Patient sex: M
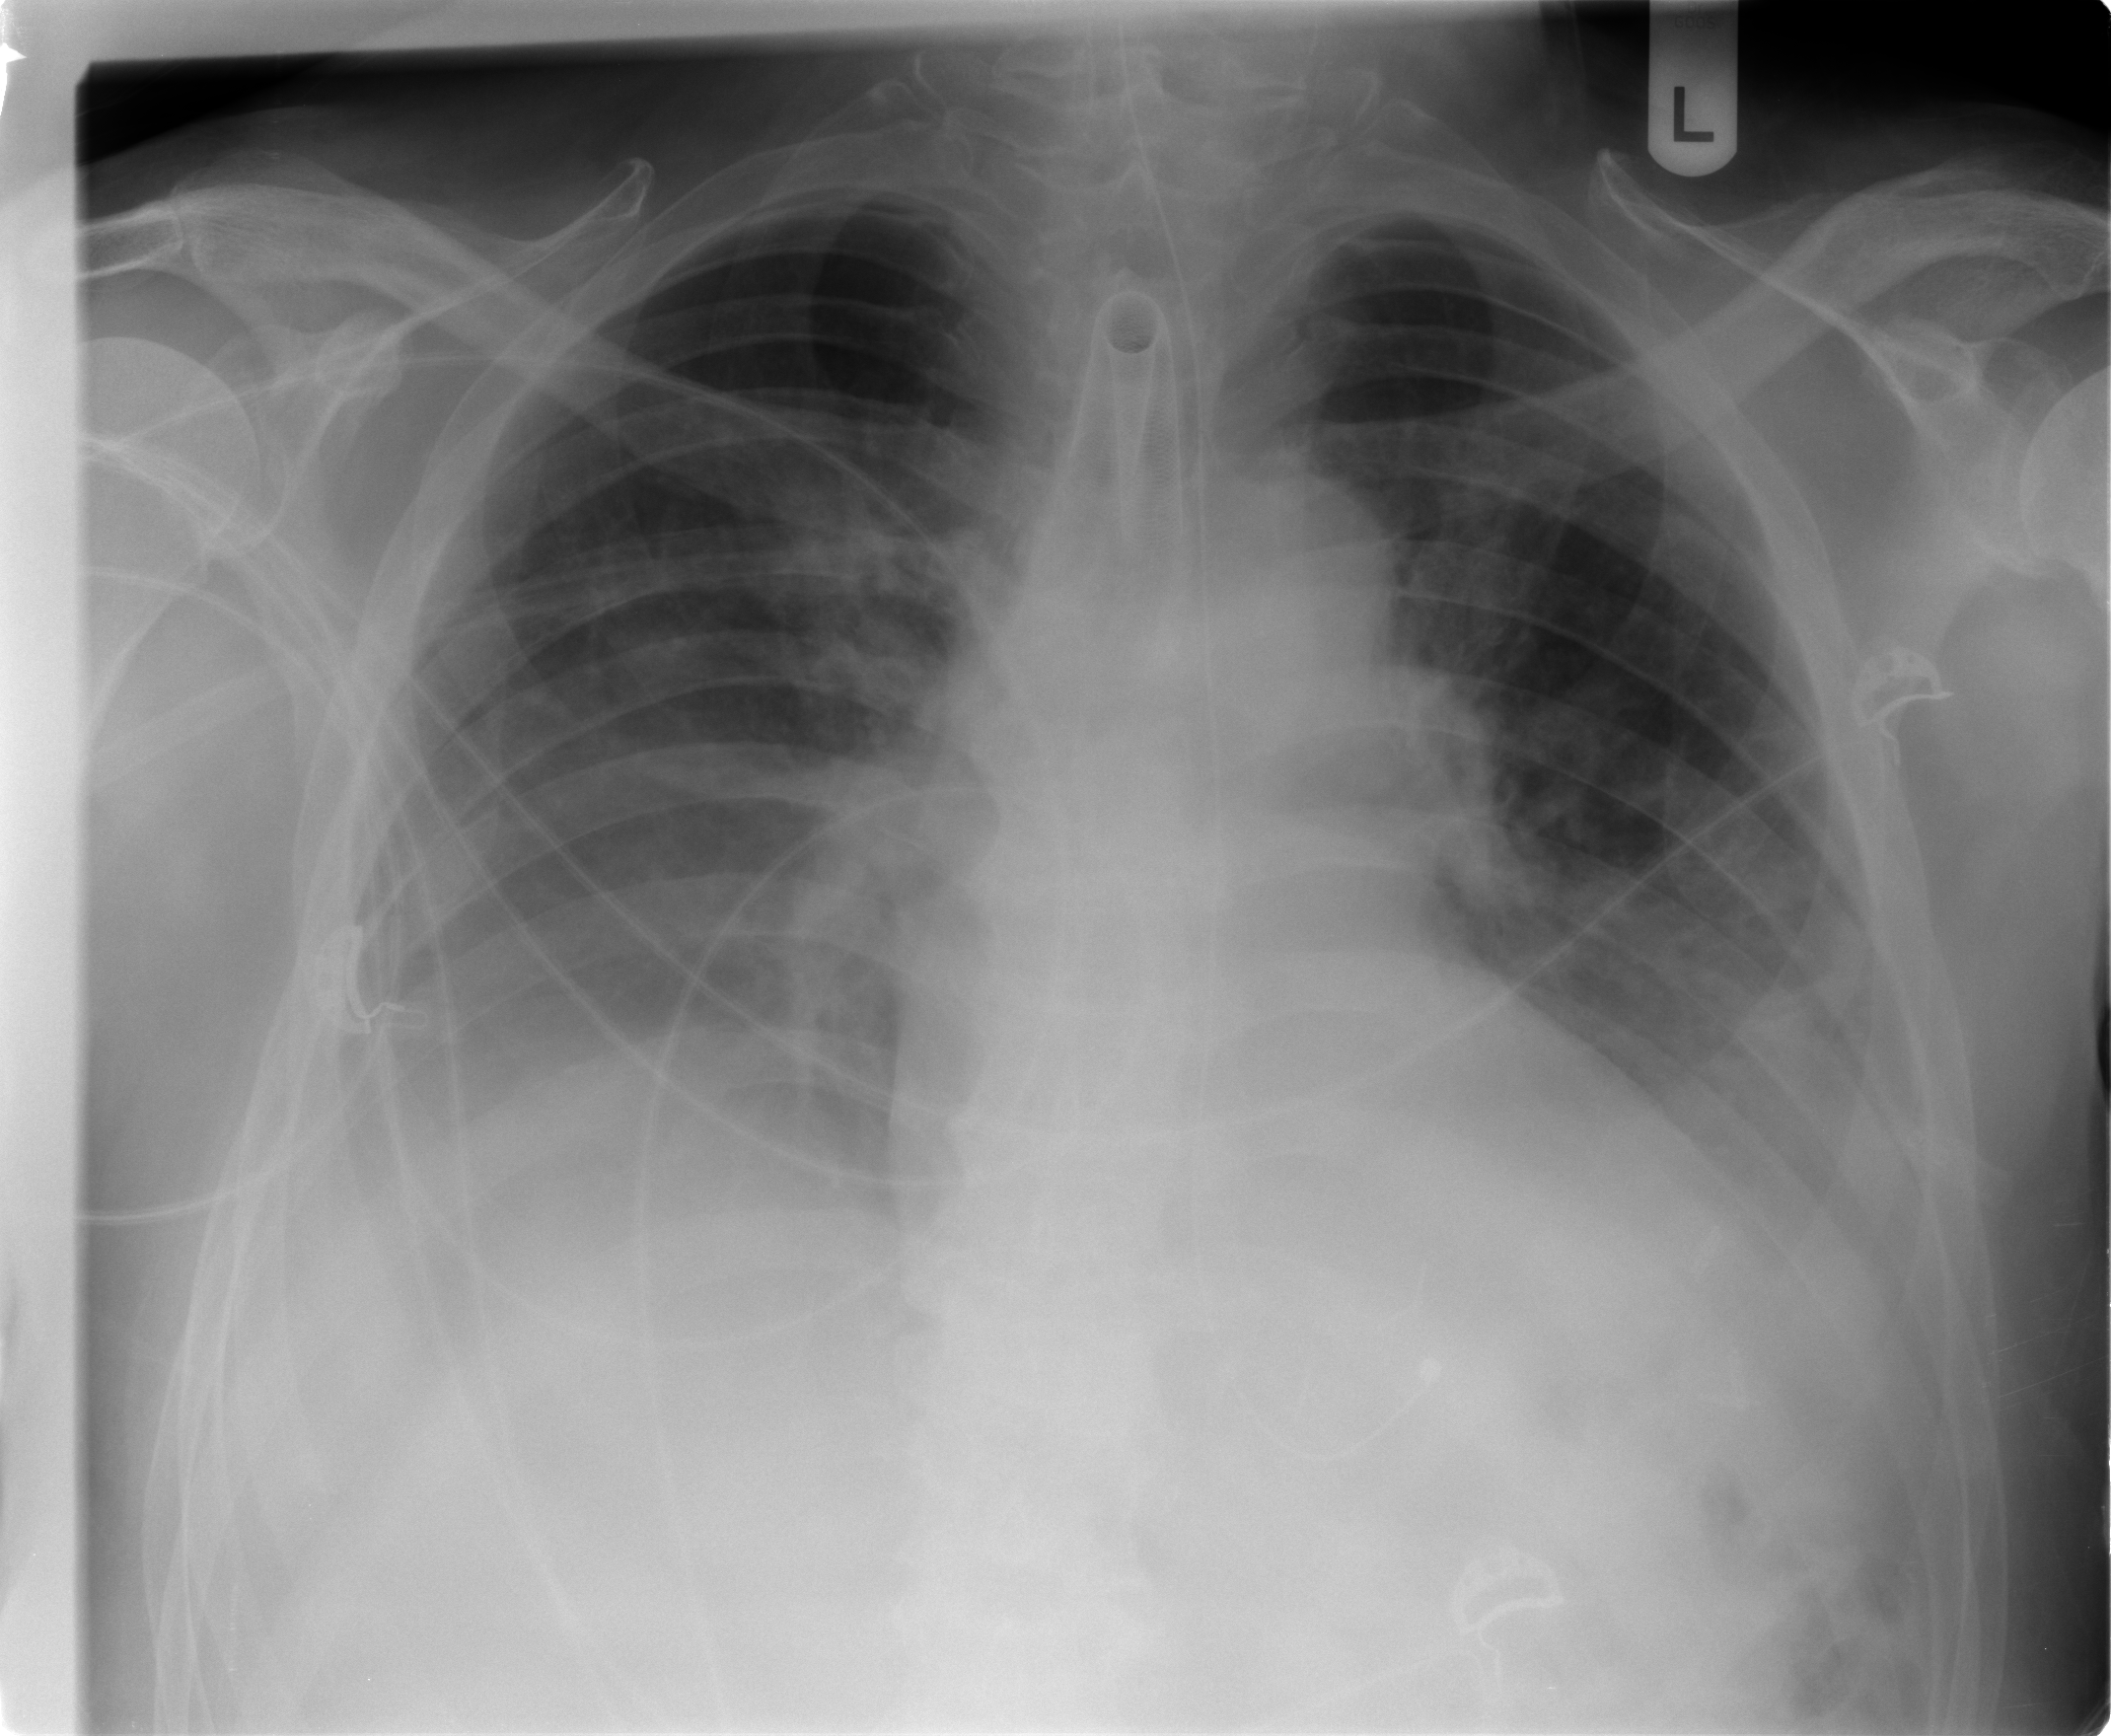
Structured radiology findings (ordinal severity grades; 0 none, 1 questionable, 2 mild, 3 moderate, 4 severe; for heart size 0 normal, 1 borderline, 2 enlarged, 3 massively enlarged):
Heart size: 0
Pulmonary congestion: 2
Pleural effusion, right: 2
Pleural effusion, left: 3
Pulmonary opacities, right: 1
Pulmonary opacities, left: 2
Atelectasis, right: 2
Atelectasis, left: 2